Question: I'm using this method in order to allow the end user to invite friends:
'''
FB.ui({method: 'apprequests', message: 'app message!', data:'tracking information for the user'});
'''
The user is prompted with a facebook dialog in which he can choose to invite:
1. All friends
2. my app users (the users that have the app installed/allowed)
3. Friends to Invite (those that don't have the app installed - my goal)
Or in a brief image:

I don't want the end user to have a choice here, only prompt the third option - those that don't have the app.
Can someone point me to the right direction on this?
I'm using php + facebook's php sdk.
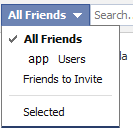
Answer: '''
FB.ui({method: 'apprequests', message: 'app message!',filters:'app_non_users' data:'tracking information for the user'});
'''